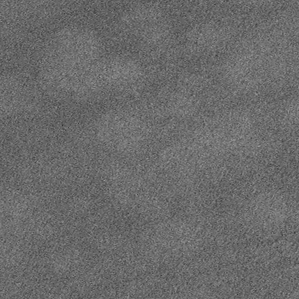
Label: frost